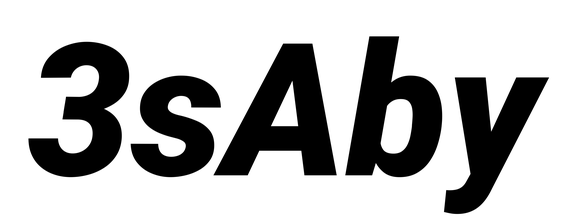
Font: Roboto-Italic_Black_Italic